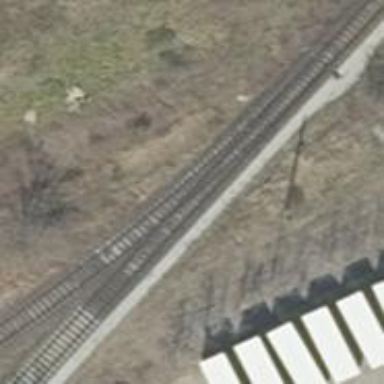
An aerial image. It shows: Railway switch.